Interaction volume radius: 10 \u00c5
Interaction volume height: 10 \u00c5
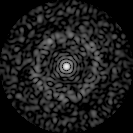
Disorder parameter: 0.8181